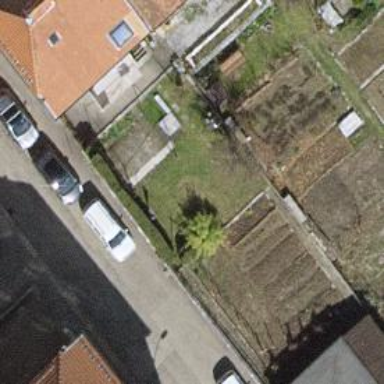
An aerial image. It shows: Residential garden area classified as leisure land.